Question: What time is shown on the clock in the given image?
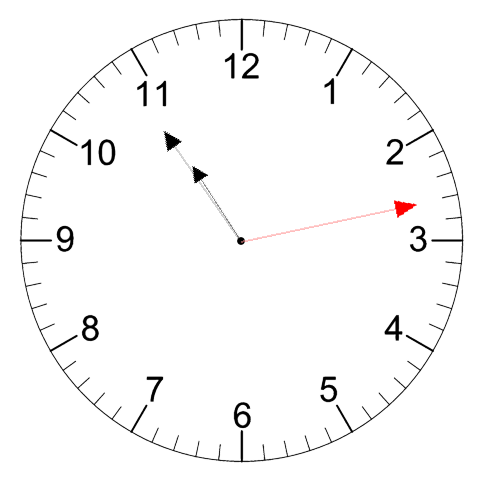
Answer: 10:54:13